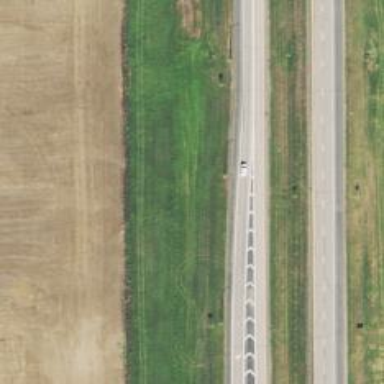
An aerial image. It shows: Trunk link highway.